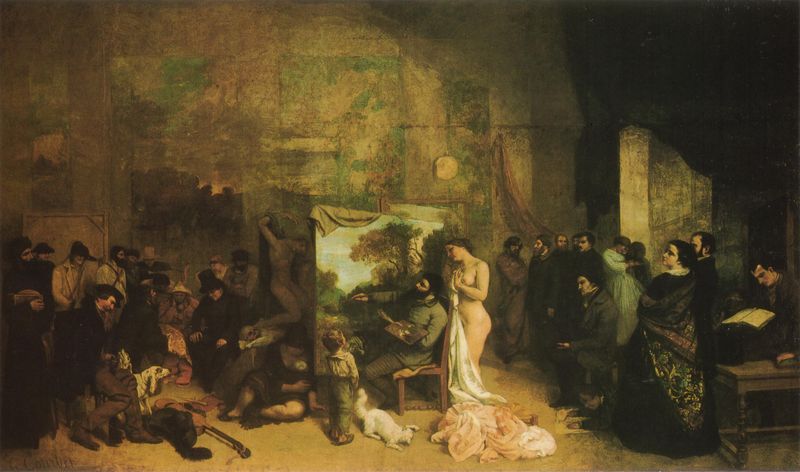
Titel: L'atelier du peintre. Allégorie réelle déterminant une phase de sept années de ma vie artistique et morale, Das Atelier des Künstlers. Reale Allegorie, sieben Jahre meines künstlerischen und sittlichen Lebens umfassend
Künstler: Gustave Courbet
Standort: Paris
Institution: Musée d'Orsay
Schlagwörter: akt, baum, blau, dunkel, gemälde, gruppe, himmel, mann, nackt, wolken, akte, frauen, gelb, grün, landschaft, menschen, sitzen, braun, damen, fenster, frankreich, frau, hell, hut, kleid, kleider, licht, männer, raum, schwarz, tisch, tür, weiss, zimmer, dame, hund, hunde, rot, tiere, tuch, gesellschaft, menge, zylinder, bart, wand, historie, leinen, mord, schädel, bild, bildnis, herr, innenraum, spiegel, vorhang, boden, haare, interieur, mantel, stoff, innen, kind, gitarre, instrumente, musik, musiker, publikum, kinder, bücher, modell, schlafen, man, zuschauer, besucher, hocker, saal, salon, lesen, tusch, atelier, maler, muse, staffelei, laken, nackte, junge, tor, betrachter, katze, hängen, knabe, buch, bub, künstler, selbstbildnis, leinwand, allegorie, kunst, malen, palette, pinsel, brokat, modelle, violine, besuch, fisch, totenkopf, zeichnen, schultertuch, chien, entblöst, sombre, leser, peintre, paysage, peinture, zeichner, bewunderer, akademie, klassisch, enfant, nue, selbstdarstellung, maleratelier, tableau, corbet, künstleratelier, courbet, aktmodell, aktionskunst, baudelaire, l'telier, kunstakademie, musique, modèle, insturment, allegorie der malerei, vénus, renoir, astruc, champfleury, jhund, tisc', ivresse, tischj